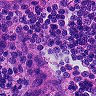
Metastatic tissue present: yes